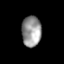
Tissue: lung
Cell type: Myeloid cells
Senescence score: 0.6131
Nuclear area (px): 586
Mean DAPI intensity: 149.52